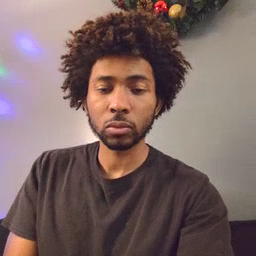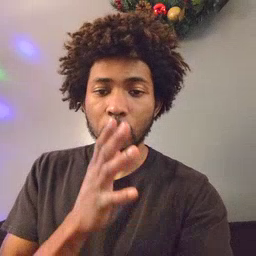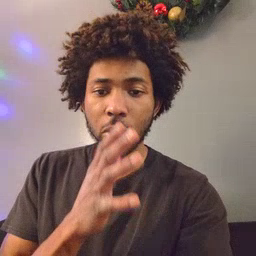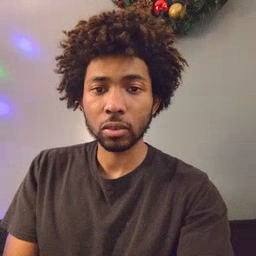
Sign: mom